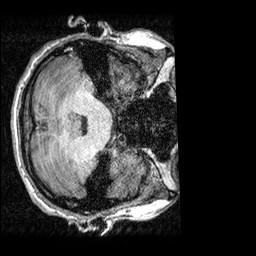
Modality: T1w
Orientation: axial
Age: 32
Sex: male
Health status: healthy
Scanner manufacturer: siemens
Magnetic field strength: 3 T
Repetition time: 2.3 s
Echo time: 0.00303 s